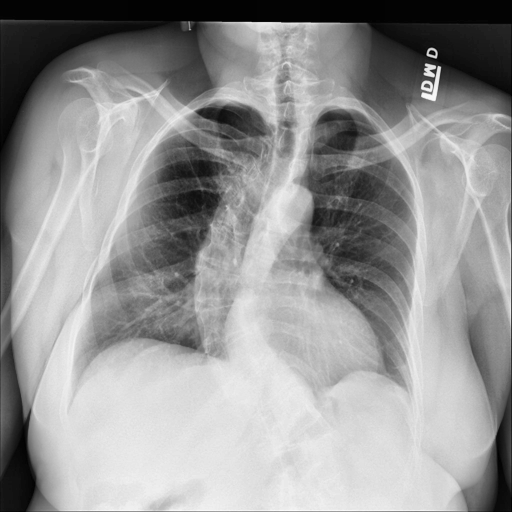
Finding: NORMAL